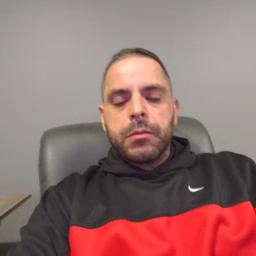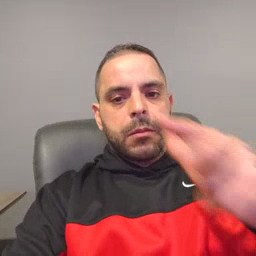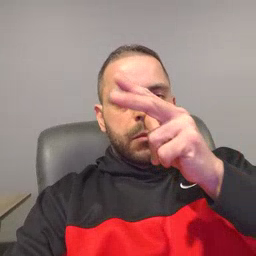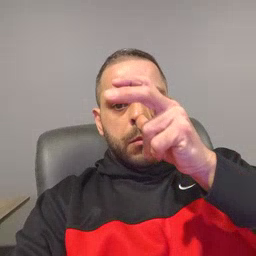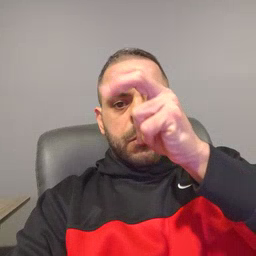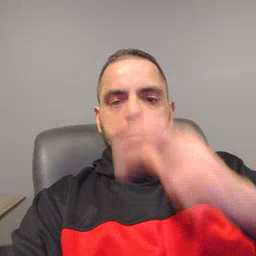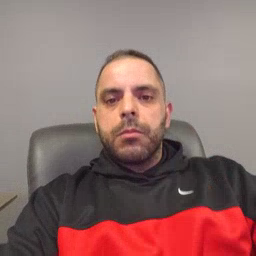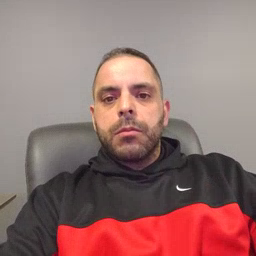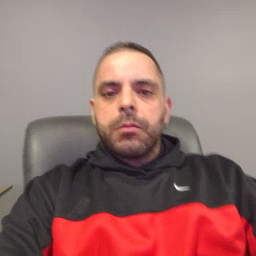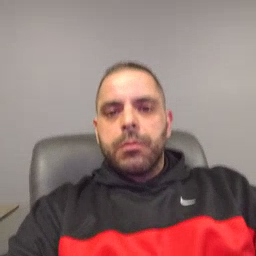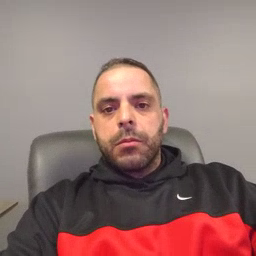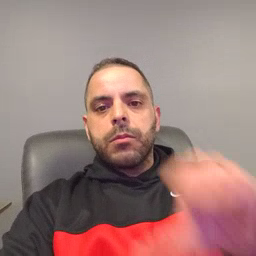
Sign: bug